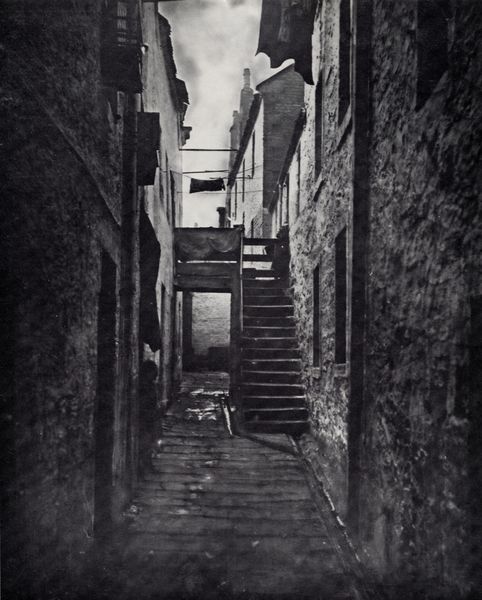
Titel: Nahaufnahme, Nr. 128 Saltmarket
Künstler: Thomas Annan
Institution: unbekannt
Schlagwörter: dunkel, himmel, mann, schatten, wasser, weiß, wolken, komposition, stadt, wäsche, fenster, frau, grau, hell, holz, kleider, licht, schwarz, strasse, tür, ausblick, dach, gebäude, haus, weg, wolke, zaun, muster, alt, wand, arm, lang, leinen, mensch, stein, steine, häuser, nass, brüstung, pfad, rauch, boden, stoff, familie, innen, kind, verbindung, person, england, front, kamin, kamine, schornstein, stilleben, bewölkt, balkon, seitlich, enge, fassade, fassaden, gasse, italien, perspektive, pflaster, türen, wäscheleine, leine, lehm, leere, dorf, dächer, mauer, schornsteine, dunst, nebel, schlucht, hof, rauh, türe, dielen, industrie, angst, seile, tau, treppe, treppen, schmal, aufgang, durchgang, geländer, stufen, bretter, menschenleer, schneise, tor, balkone, galerie, foto, fotografie, photographie, regen, smog, wände, eingang, eng, gang, hinterhof, treppenstufen, außen, hauswand, beton, seil, oberfläche, mauerwerk, traurigkeit, schwarzweiss, lithografie, seite, pflasterstein, pflastersteine, photo, gemäuer, tore, rau, lettner, leben, seiten, anwesen, mauern, elend, siedlung, treppengeländer, treppenstufe, geschosse, armut, stockwerke, wohnen, draht, absperrung, rinne, dachrinne, geschoss, diehlen, holztreppe, wohnungen, kalk, fronten, feucht, weitblick, rinnen, müll, trist, leitung, stiege, febster, schmutzig, bodenfliesen, himmelsblick, treppengang, fotograf, getto, gosse, sackgasse, slum, dachrinnen, gettho, staddt, enge gasse, verkommen, alkon, schirnstein, kanine, foto fotografie grafik, straßegasse, danch